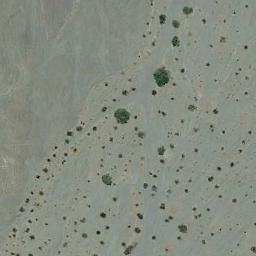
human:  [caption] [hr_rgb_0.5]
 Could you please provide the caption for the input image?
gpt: There are two trees in this desert .

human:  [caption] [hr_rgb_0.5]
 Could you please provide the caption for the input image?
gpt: Chaparral is sparsely distributed in the sand .

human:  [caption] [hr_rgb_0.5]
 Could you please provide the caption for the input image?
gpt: The chaparral is consist of sparse bushes in the white bare land .

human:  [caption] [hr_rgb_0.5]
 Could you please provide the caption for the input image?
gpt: Some small chaparrals grow on the wasteland .

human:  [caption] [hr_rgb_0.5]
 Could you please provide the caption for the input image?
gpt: The plants in the chaparral are sparse .